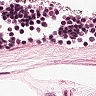
Metastatic tissue present: no